Question: I wrote a splash screen. But the problem is as the splash screen shown in the screen a keyboard also invoked. What could be the possible reason for this??
Please find the image below

and the code gos as below for the activity
'''
public class SplashActivity extends Activity{
private final int SPLASH_DISPLAY_LENGHT = 2000;
@Override
protected void onCreate(Bundle savedInstanceState) {
// TODO Auto-generated method stub
super.onCreate(savedInstanceState);
setContentView(R.layout.splash);
/* New Handler to start the Menu-Activity
* and close this Splash-Screen after some seconds.*/
new Handler().postDelayed(new Runnable(){
@Override
public void run() {
/* Create an Intent that will start the Menu-Activity. */
Intent splash2 = new Intent(SplashActivity.this,SplashActivityRed.class);
SplashActivity.this.startActivity(splash2);
SplashActivity.this.finish();
overridePendingTransition(R.anim.fadein,R.anim.fadeout);
}
}, SPLASH_DISPLAY_LENGHT);
}
}
'''
and the xml
'''
<?xml version="1.0" encoding="utf-8"?>
<LinearLayout
xmlns:android="http://schemas.android.com/apk/res/android"
android:layout_width="fill_parent"
android:layout_height="fill_parent">
<ImageView android:id="@+id/imageViewSplash" android:layout_height="fill_parent" android:layout_width="fill_parent" android:background="@drawable/splash1" android:src="@drawable/splash1"></ImageView>
</LinearLayout>
'''
PS: Sorry I had to hide the text and logo as they come under non-disclosure policy of the company I work for.
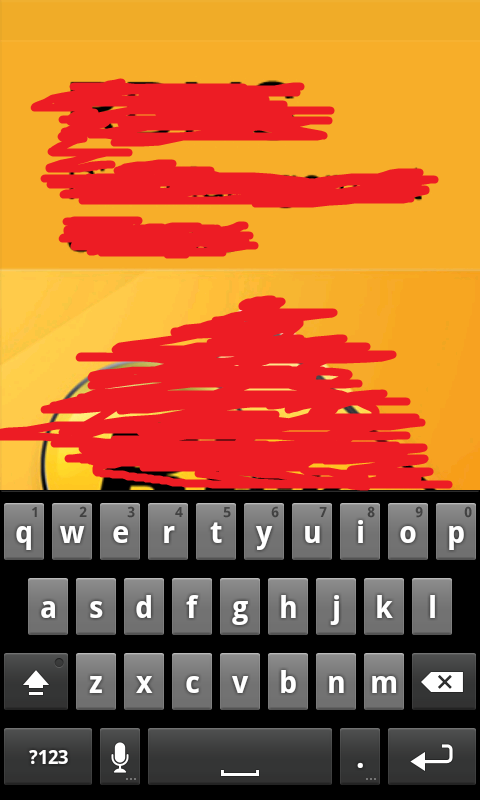
Answer: Use this method:
'''
getWindow().setSoftInputMode(WindowManager.LayoutParams.SOFT_INPUT_STATE_ALWAYS_ HIDDEN);
'''